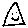
Label: triangle